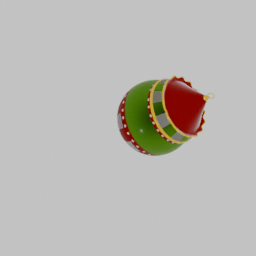
Label: decoration